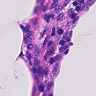
Metastatic tissue present: no